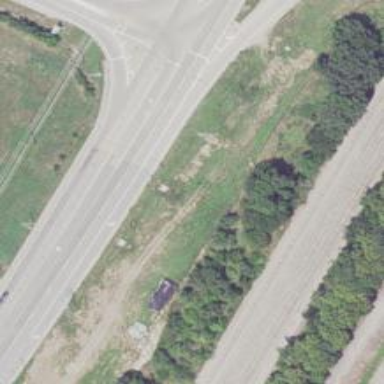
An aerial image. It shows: Primary highway.